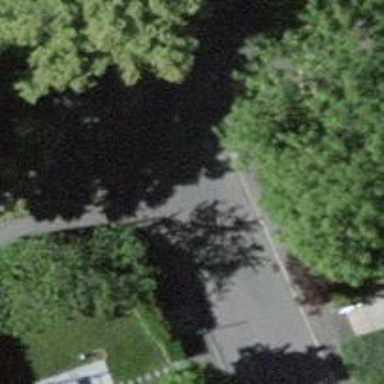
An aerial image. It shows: Sidewalk along the footway.